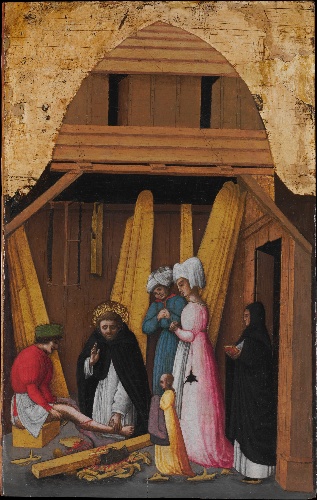
Title: Saint Peter Martyr Healing the Leg of a Young Man
Artist: Antonio Vivarini
Artist bio: Italian, Venice, active by 1440–died 1476/84
Date: ca. 1450
Object type: Painting
Classification: Paintings
Medium: Tempera and gold on wood
Dimensions: 20 7/8 x 13 1/8 in. (53 x 33.3 cm)
Department: European Paintings
Credit line: Gift of Samuel H. Kress Foundation, 1937
Accession year: 1937
Repository: Metropolitan Museum of Art, New York, NY
Tags: Men|Women|Saint Peter